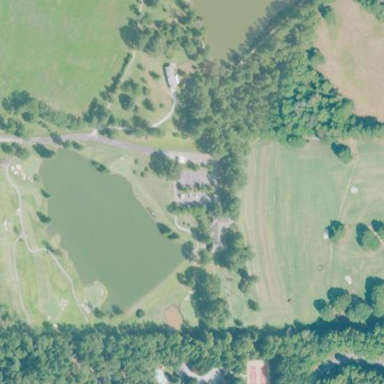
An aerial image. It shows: Golf course surrounded by greenery.